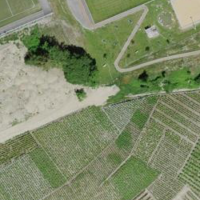
EUNIS habitat code: 40
Species observed at this site:
Lepidium draba